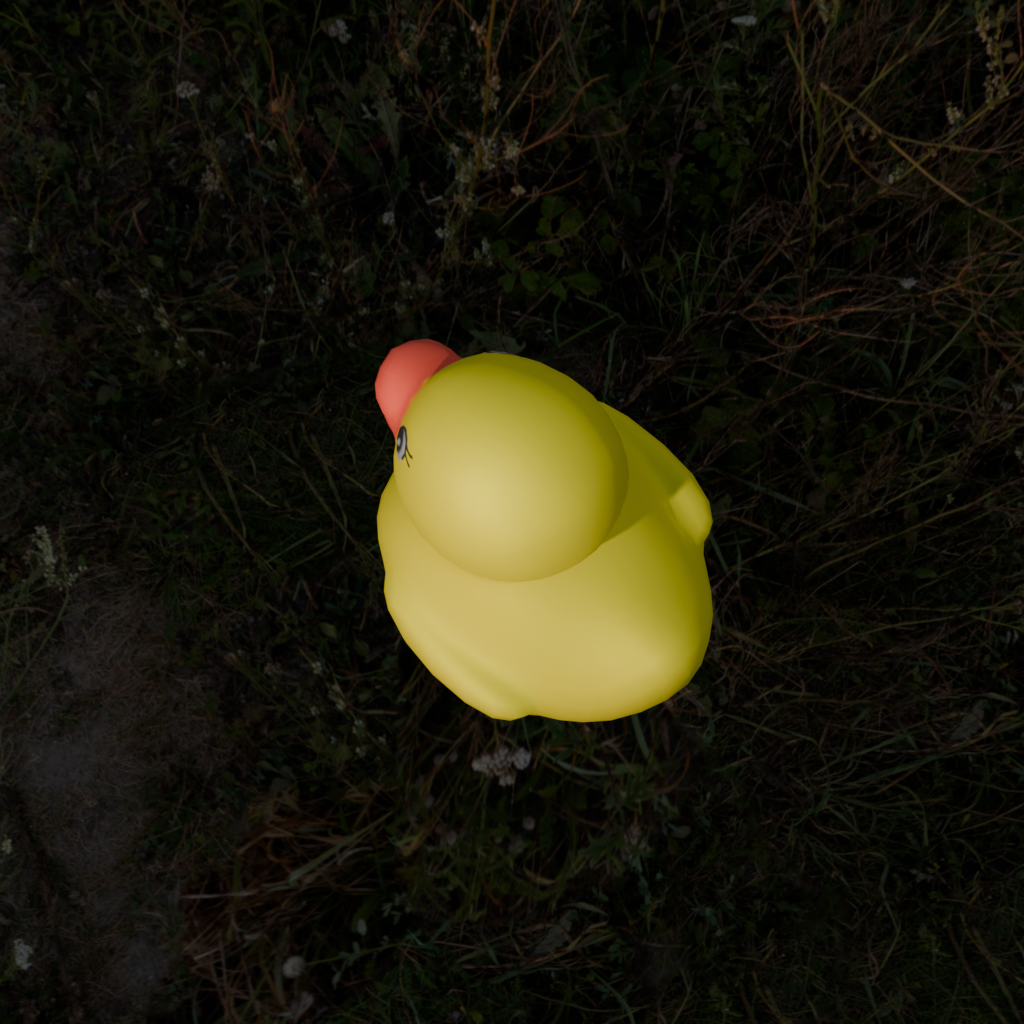
an image of a yellow rubber duck seen from <back_left_top> in a meadow at dawn with paths through the vegetation.